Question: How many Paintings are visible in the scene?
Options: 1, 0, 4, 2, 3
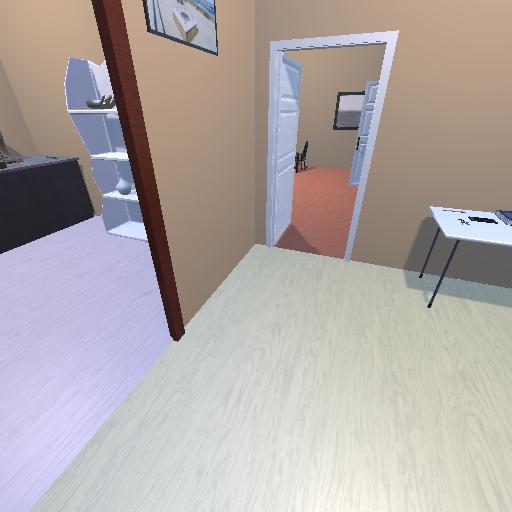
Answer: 1